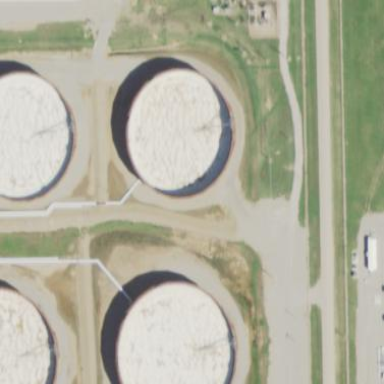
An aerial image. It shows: Storage tank which is man-made and housed in building.